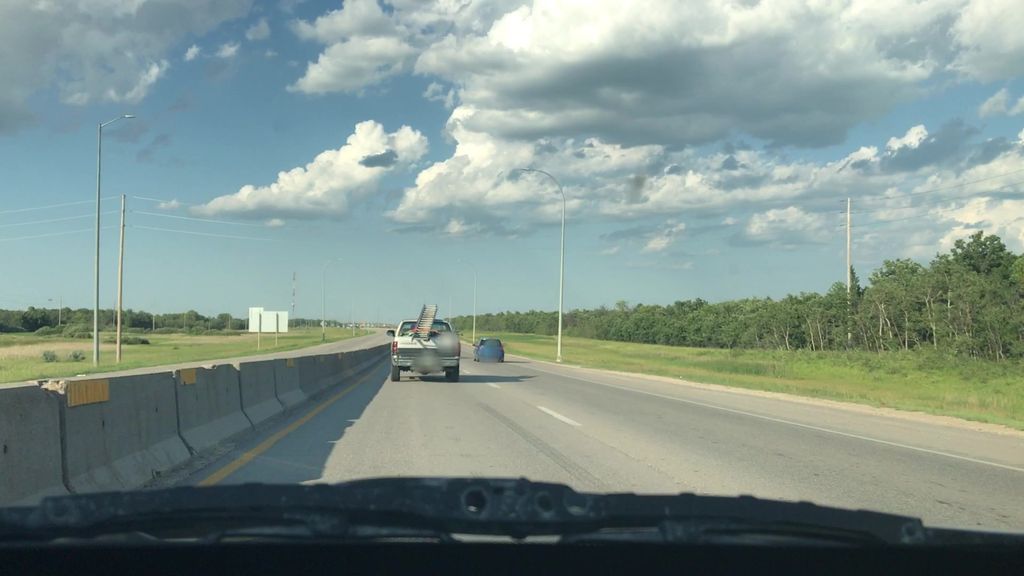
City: winnipeg